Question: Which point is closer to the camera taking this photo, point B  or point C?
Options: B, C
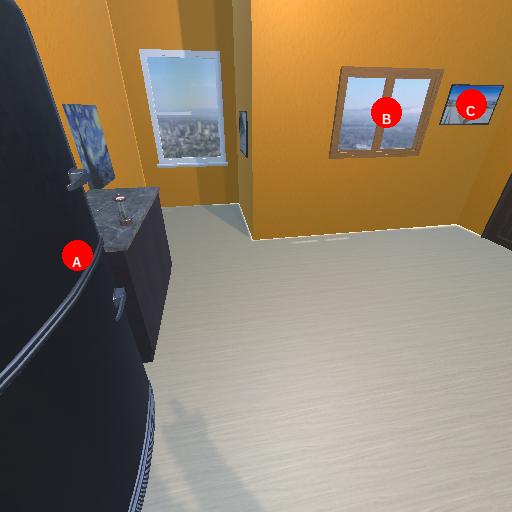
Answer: B